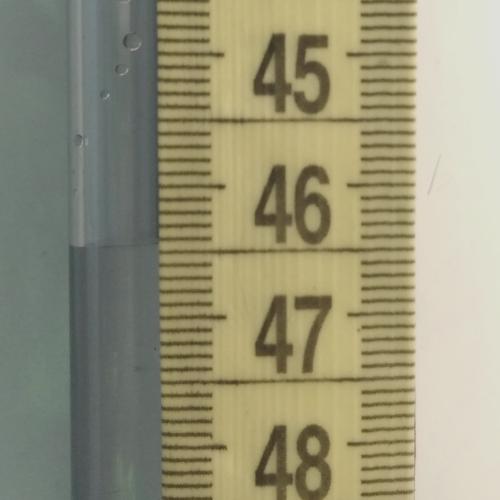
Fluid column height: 46.4 cm